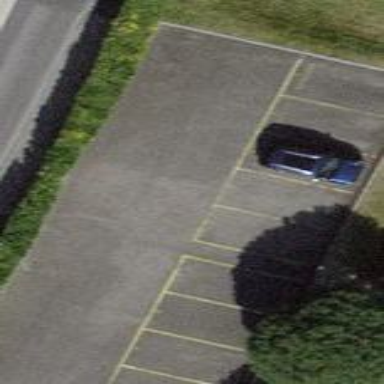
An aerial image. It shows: Parking lane designated for parking.